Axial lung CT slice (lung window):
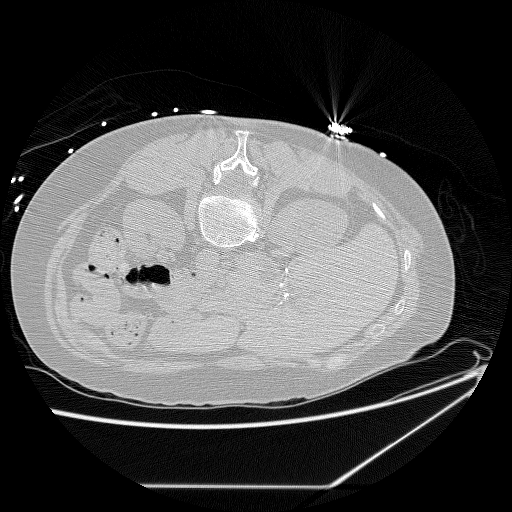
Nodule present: no